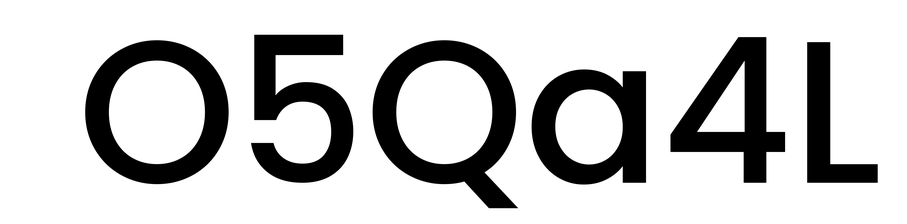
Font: Poppins-Medium